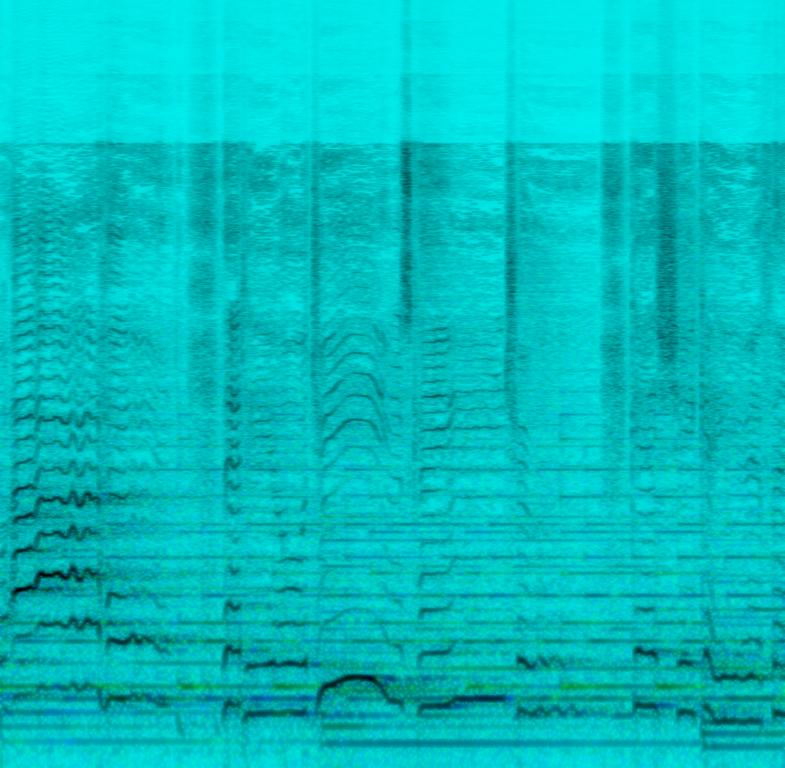
A female pop star sings this lilting melody. The song is medium tempo with a piano playing accompaniment with a subtle bass line. The song is emotional and inspiring. The song is a modern pop hit played to a live audience. The song audio quality is poor and deteriorated.